Interaction volume radius: 5 \u00c5
Interaction volume height: 15 \u00c5
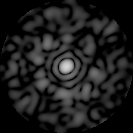
Disorder parameter: 0.8163